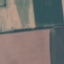
Land use / land cover class: AnnualCrop